Field crop: tomato
Growth stage: 2
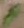
Species: solanum